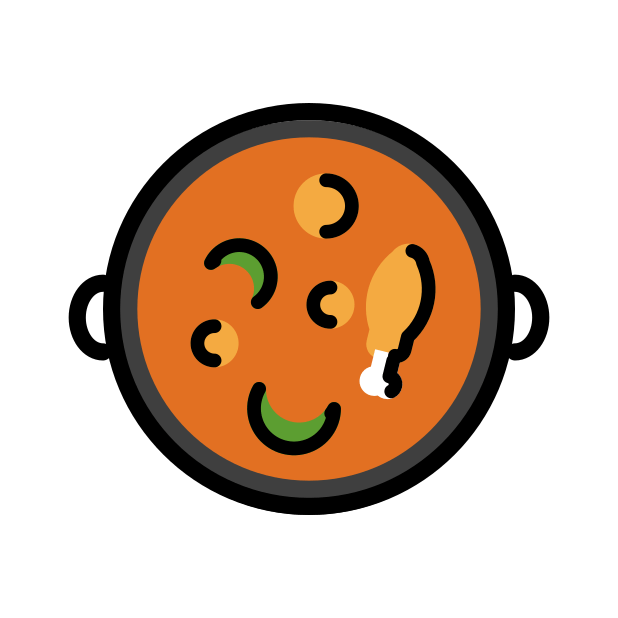
shallow pan of food